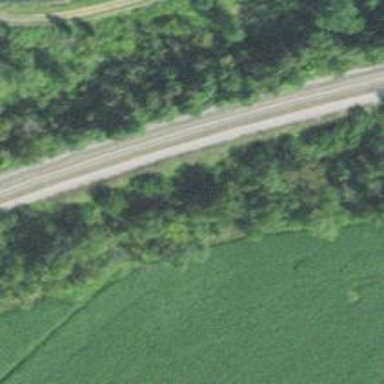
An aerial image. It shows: Abandoned railway.